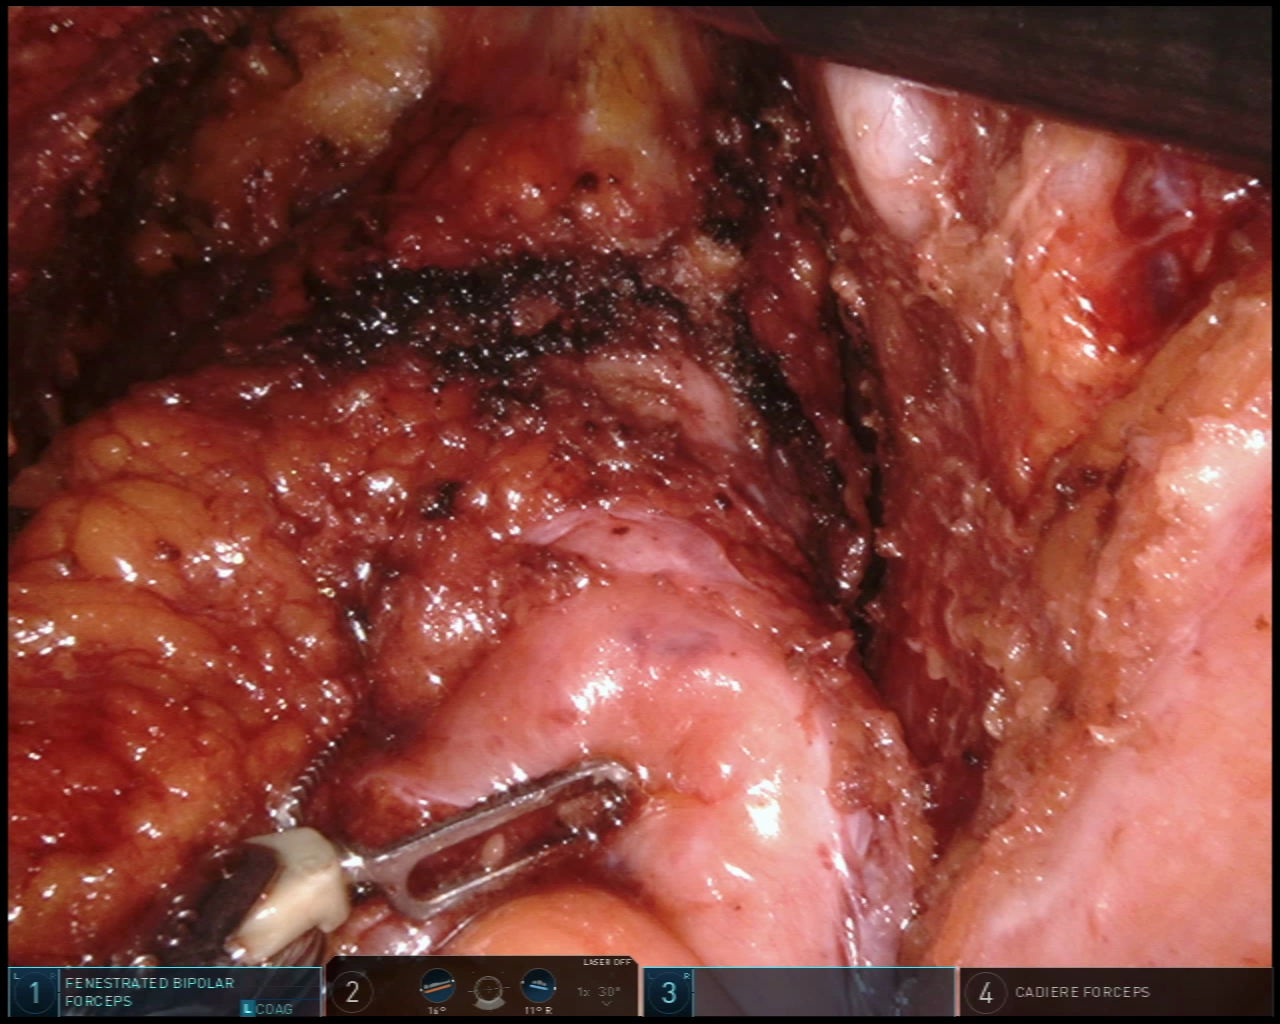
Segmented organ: vesicular_glands
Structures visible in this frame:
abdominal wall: no
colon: no
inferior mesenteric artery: no
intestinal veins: no
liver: no
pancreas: no
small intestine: no
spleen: no
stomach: no
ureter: no
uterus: no
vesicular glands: yes